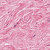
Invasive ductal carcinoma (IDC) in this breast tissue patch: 0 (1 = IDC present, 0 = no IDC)